Current action and preconditions to check: path_clear

Your task: For each precondition in the list above, predict whether it will hold at this action.

Consider the current scene as observed from the mobile robot's camera, and analyze the predicted future states of all dynamic agents (e.g., people, animals, vehicles, or any moving entities) within the NEXT SECOND.

IMPORTANT: Only answer "very likely" if you are absolutely certain—based on strong, clear evidence—that a dynamic agent will violate the precondition in the predicted future state. Do NOT answer "very likely" for unlikely, ambiguous, or low-probability risks.

Ask yourself for each precondition: Is there a high probability, with clear and convincing evidence, that the predicted future states of any dynamic agent will interfere with the predicted future state of the currently executing action within the NEXT SECOND, causing that precondition to fail?

Assess the risk level based on these predictions. Use "likely" or "very likely" if motions create a clear risk of interference.

Use "neutral" or "improbable" if agents are nearby but their predicted paths are clearly diverging or non-conflicting.

Failure Risk Categories: "very improbable", "improbable", "neutral", "likely", "very likely"

Answer Format: Output ONLY the probability_of_failure value from these categories: "very improbable", "improbable", "neutral", "likely", "very likely"

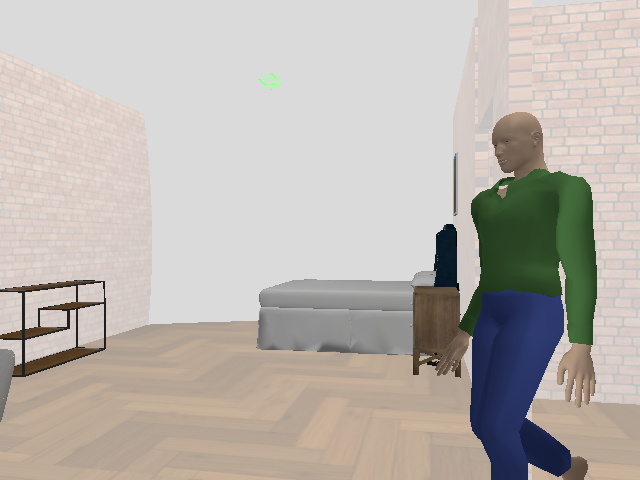

Answer: likely